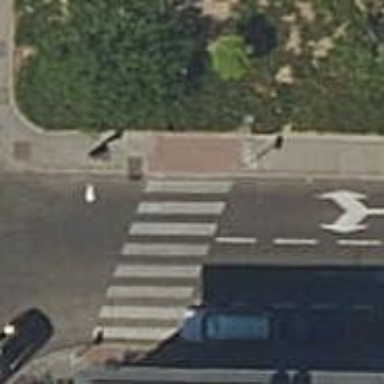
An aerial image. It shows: Uncontrolled road crossing.